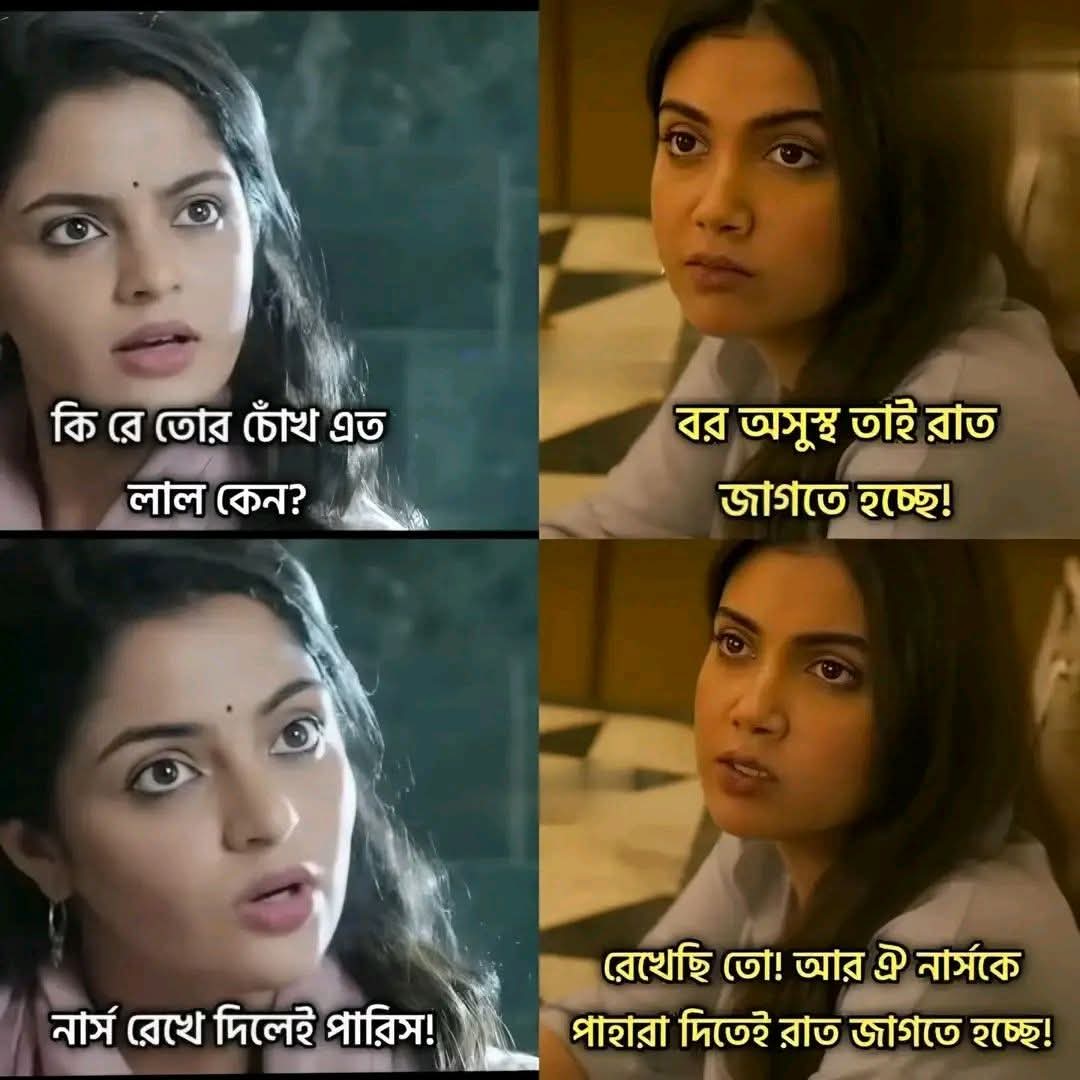
Text: কি রে তোর চোঁখ এত লাল কেন?
বর অসুস্থ তাই রাত জাগতে হচ্ছে!
নার্স রেখে দিলেই পারিস!
রেখেছি তো! আর ঐ নার্সকে পাহারা দিতেই রাত জাগতে হচ্ছে!
Label: Non Hate